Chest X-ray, PA view. Patient: 58 years old, sex F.
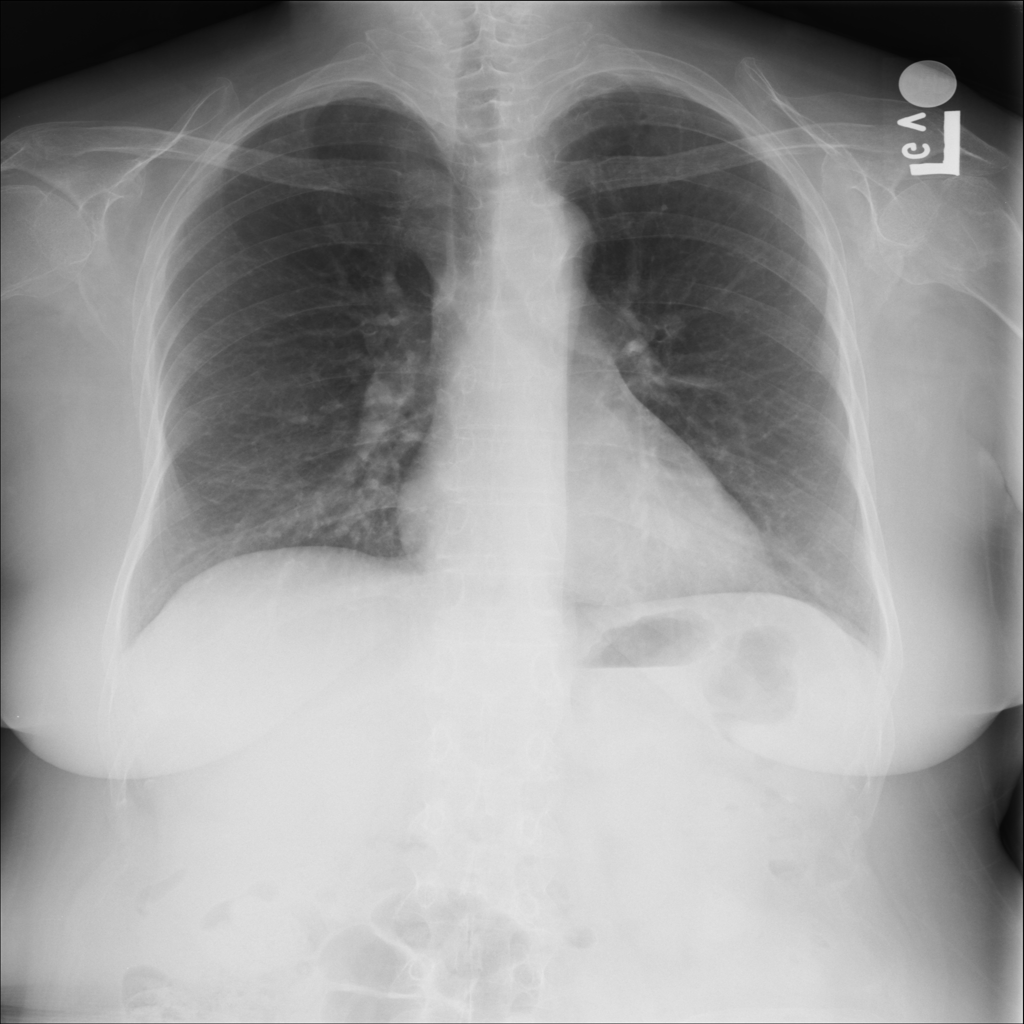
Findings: Pleural_Thickening